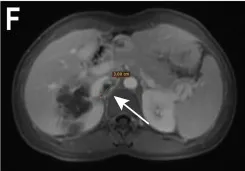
MRI evaluation during preoperative systemic treatment. Indicate the lesion located in the tumorigenic thrombus of the inferior vena cava,. The maximum diameter of the lesion in. Were 3.92cm, 3.28cm, and 3.00cm. Arrows in the figures indicate the position of lesions.
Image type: radiology (mri)